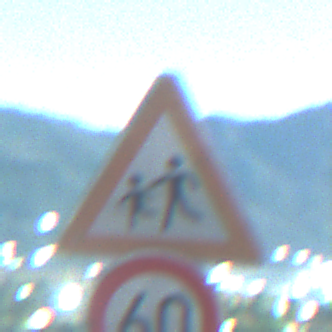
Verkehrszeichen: KinderRechts
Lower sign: Geschwindigkeit60
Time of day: Night
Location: Outdoor (Nature)
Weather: PartlyCloudy
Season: NotSpecified
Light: Natural